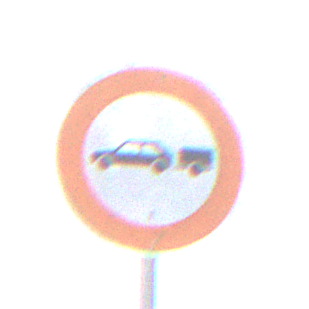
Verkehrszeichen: VerbotPersonenkraftwagenMitAnhaenger
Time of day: MorningAfternoon
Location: Outdoor (Suburban)
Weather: Overcast
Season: NotSpecified
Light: Natural